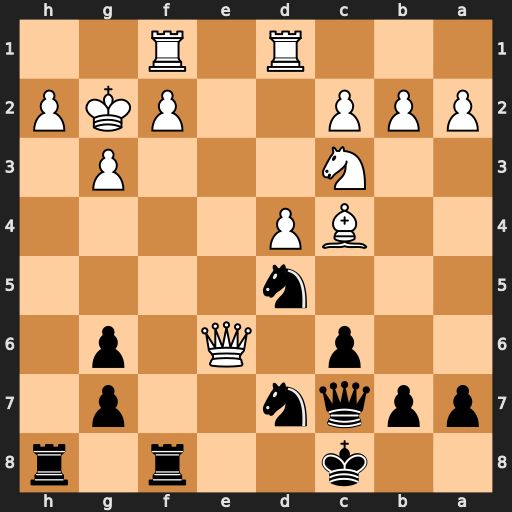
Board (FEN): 2k2r1r/ppqn2p1/2p1Q1p1/3n4/2BP4/2N3P1/PPP2PKP/3R1R2
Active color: b
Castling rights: -
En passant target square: -
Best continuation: Nf4+ gxf4 Qxf4 h3 Qf3+ Kg1 Rxh3 Qxh3 Qxh3